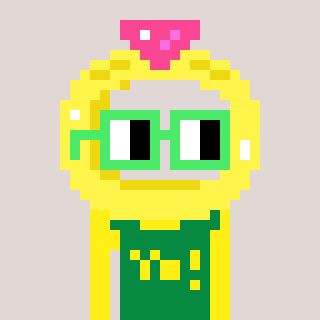
a pixel art character with square light green glasses, a ring-shaped head and a green-colored body on a warm background